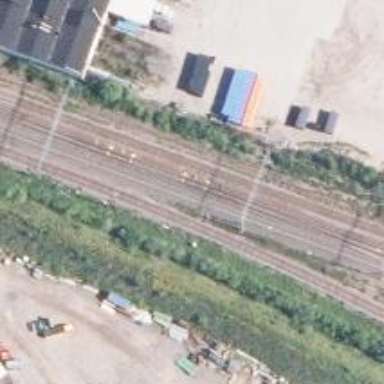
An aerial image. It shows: Railway track of B1 class.